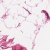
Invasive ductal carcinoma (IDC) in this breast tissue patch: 0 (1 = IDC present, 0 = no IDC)